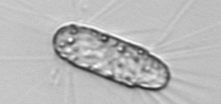
Label: Corethron_hystrix